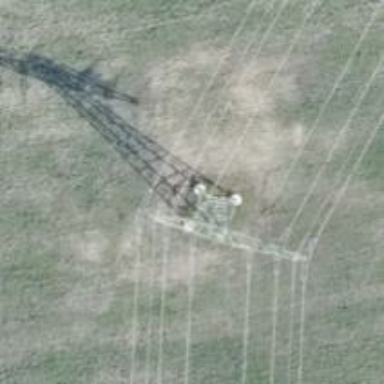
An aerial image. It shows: Power tower.